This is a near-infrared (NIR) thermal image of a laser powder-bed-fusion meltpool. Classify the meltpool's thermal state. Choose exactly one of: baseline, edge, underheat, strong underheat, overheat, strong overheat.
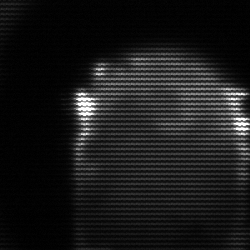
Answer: edge